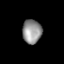
Tissue: lung
Cell type: Endothelial cells
Senescence score: 0.6411
Nuclear area (px): 449
Mean DAPI intensity: 146.764